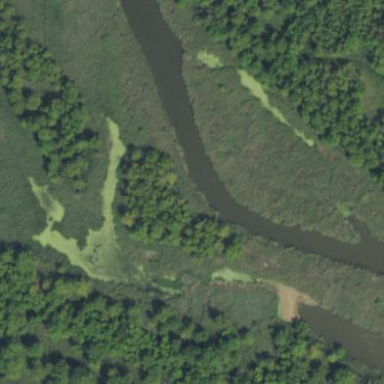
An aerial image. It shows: Wetland area characterized by wet meadow.